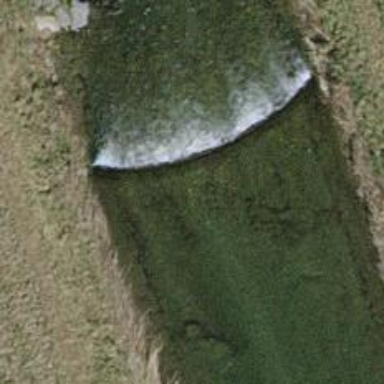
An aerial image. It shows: Weir in waterway.